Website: apple
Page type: account-selection
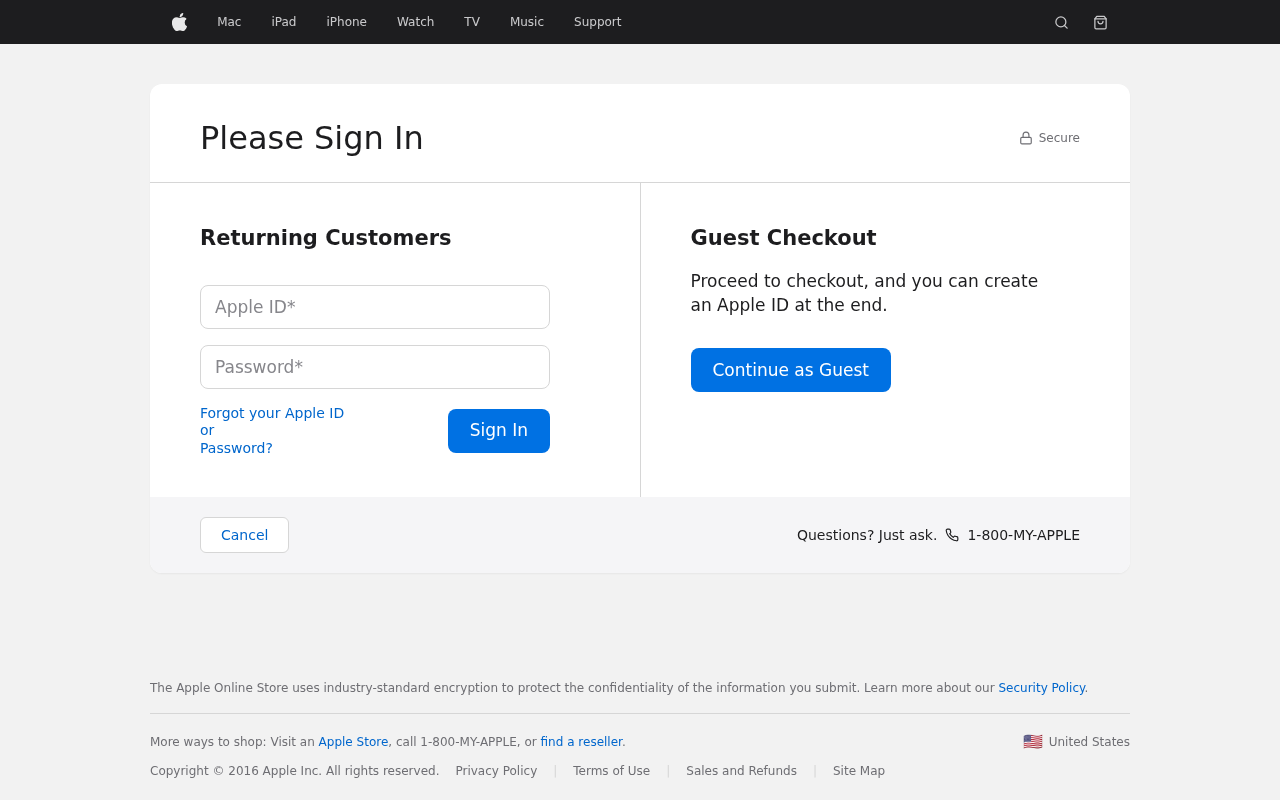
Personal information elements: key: PII_LOGIN_USERNAME
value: kimberly.smith